Question: Recently I get a requirement to create a bar chart that show data for each project. Here's an example :

As you can see, the 'Category' is the name of the project, and 'Series' are different types of data in that project.
However, since system dose not guarantee the uniqueness of project name, using it as categories can cause problem, and I will not able to use project name to generate URL for different projects. On the other hand, If I use unique id as category, I won't able to display the project name. This put me into a difficult situation.
So my problem is :
Is there a way to generate customize category label on the fly in JFreeChart ?
Something similar to 'CategoryItemLabelGenerator' but for category itself. So I can use unique Id as category, but display project name in chart.
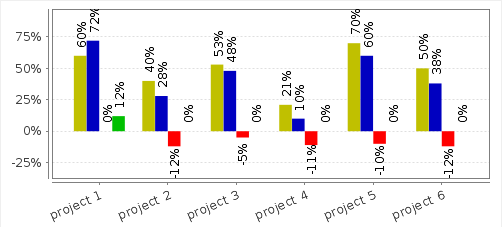
Answer: The answer depends on how your chosen 'CategoryDataset' implements the 'KeyedValues2D' interface. The interface expects the keys to be unique, and the default implementation, 'DefaultKeyedValues2D', requires that the keys be 'Comparable' and immutable.
Unique 'String' instances are the typical concrete parameter type, but nothing in 'JFreeChart' enforces the unique constraint. One approach wold be to wrap your 'String' in a class that implements 'Comparable' and also enforces uniqueness. The 'class Value' is an <URL>' to get a formatted representation of the name.